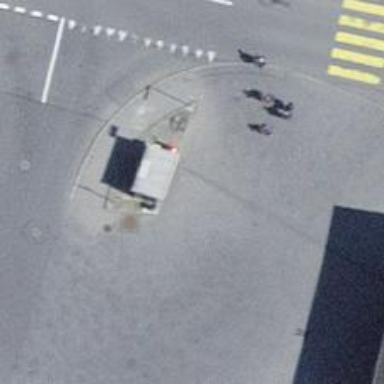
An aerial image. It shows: Bus stop with shelter. It is platform for public transport.